Platform: macOS
Application: Arc Browser
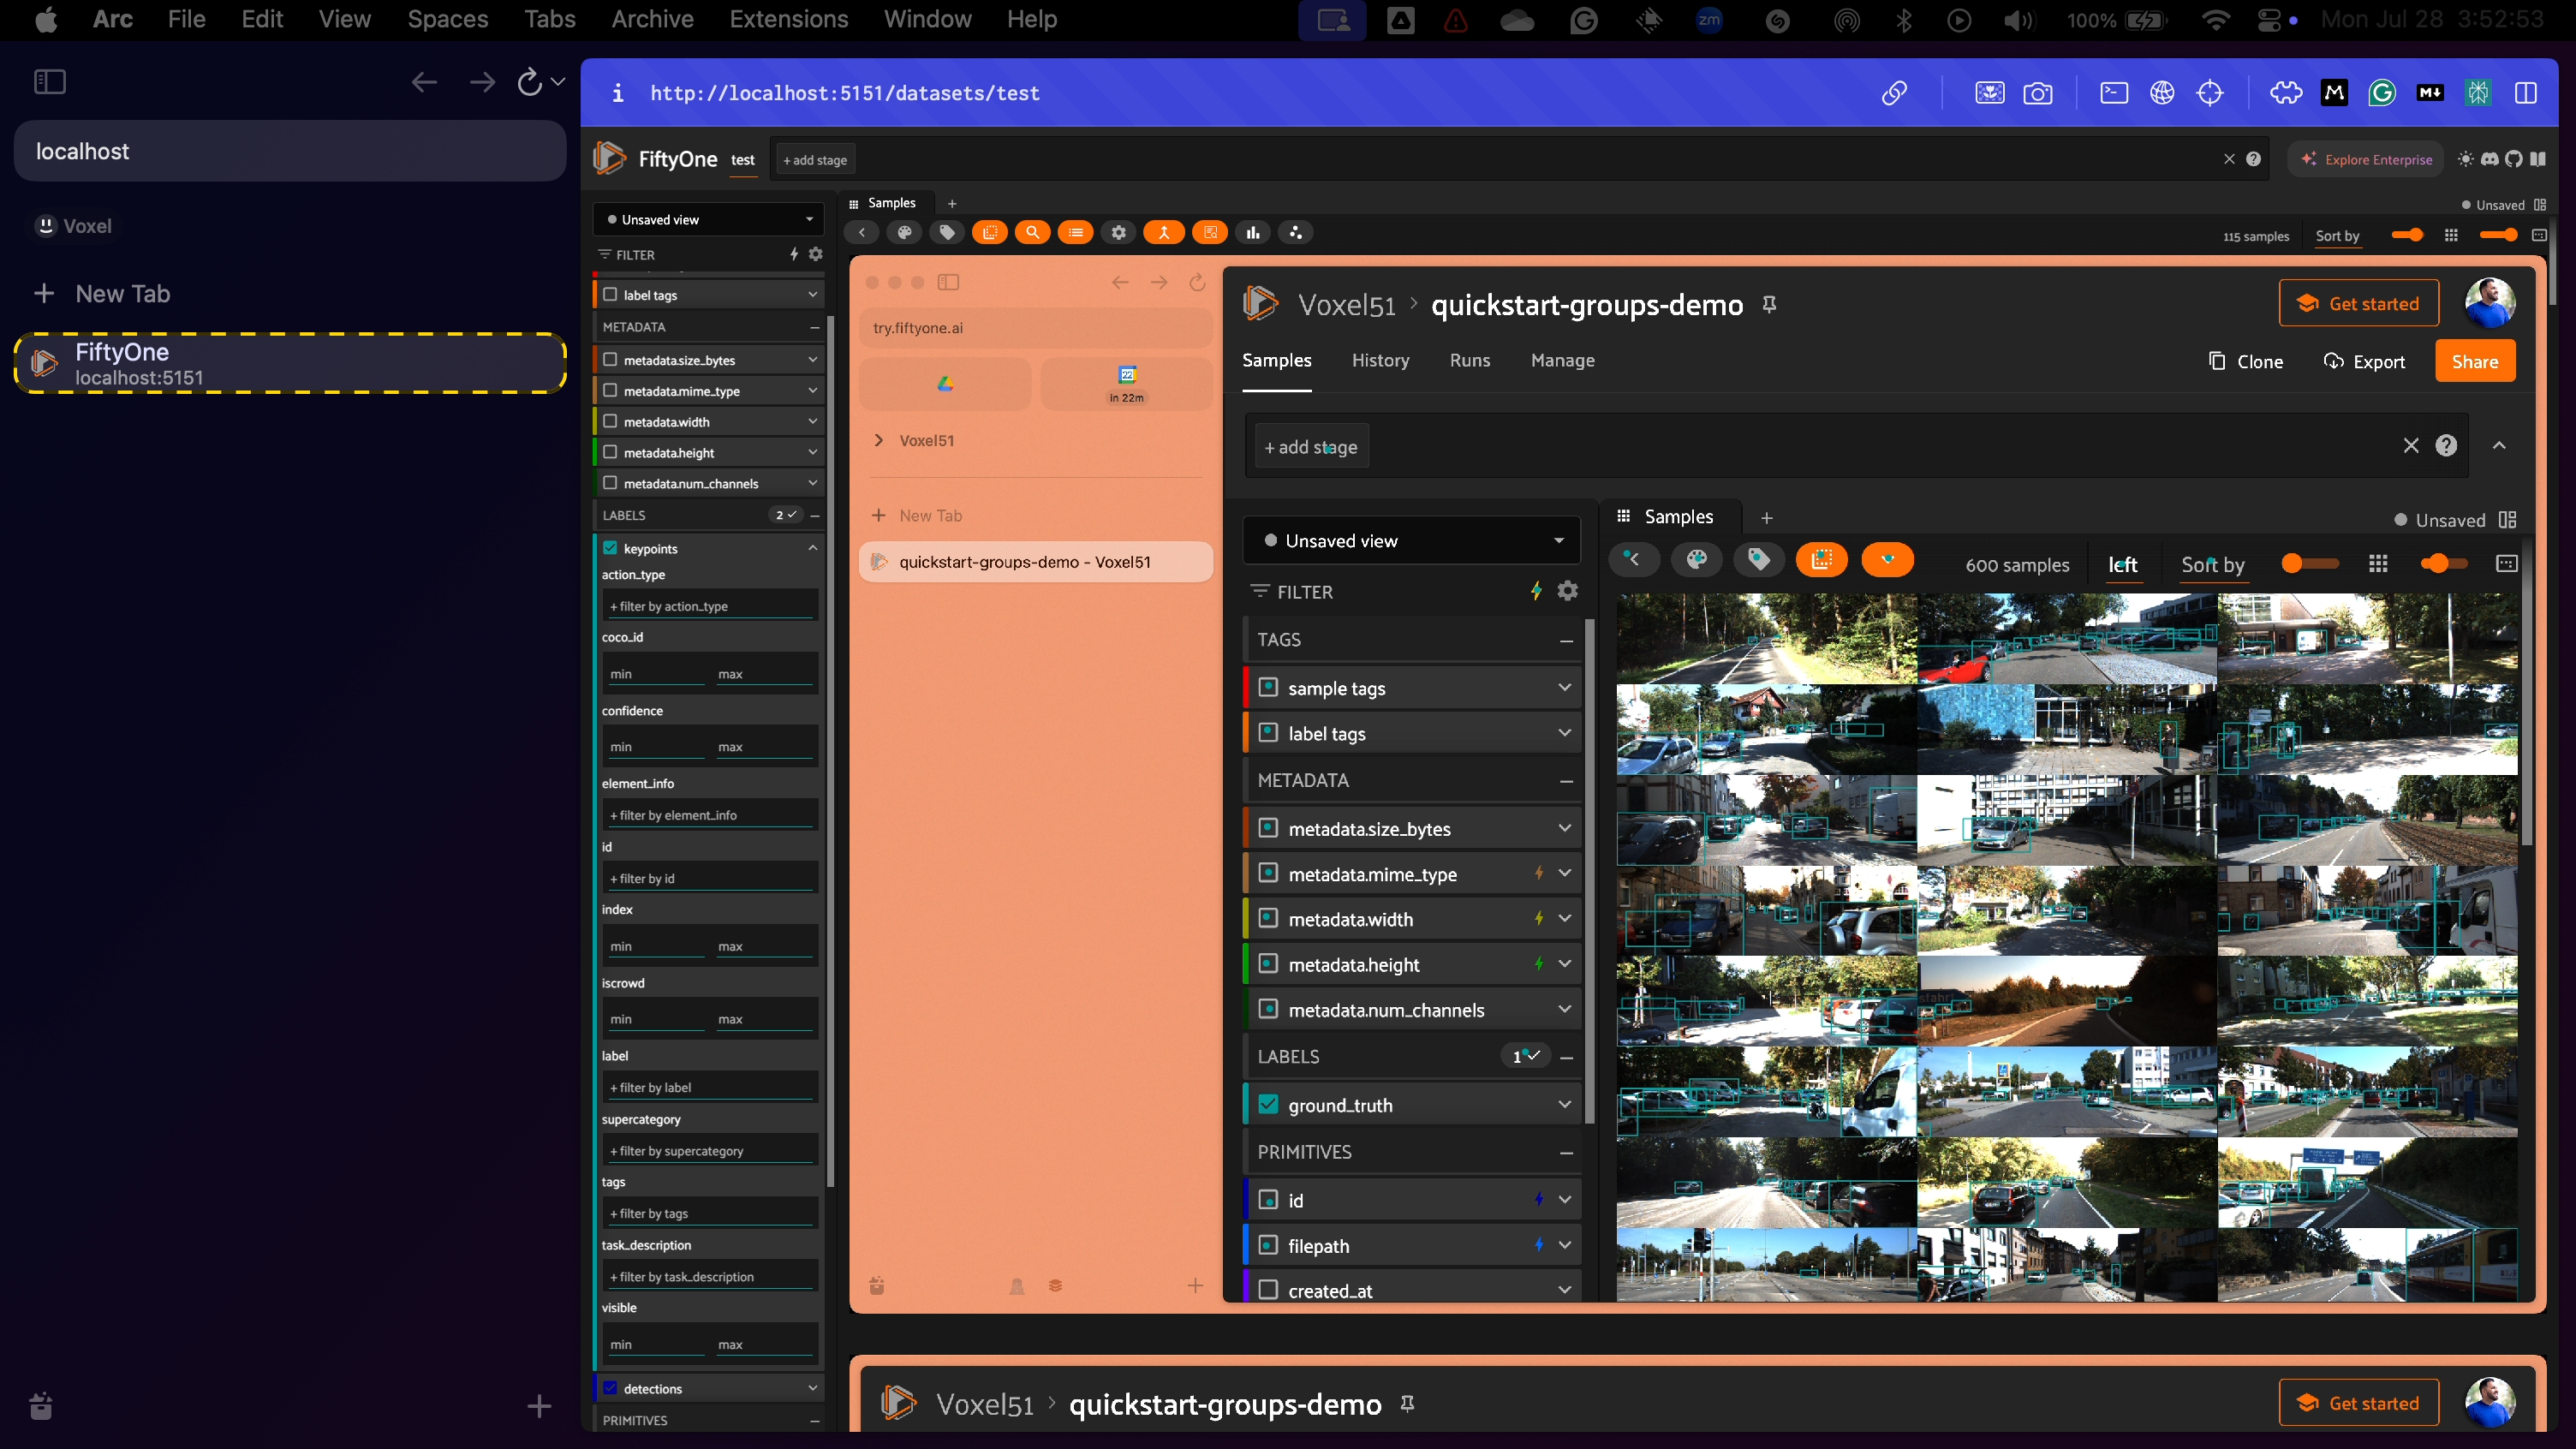
task_description: Clear label selections
action_type: click
element_info: Icon

task_description: Show/hide detections
action_type: click
element_info: Checkbox

task_description: Show/hide keypoints
action_type: click
element_info: Checkbox

task_description: Show the metadata for the width of samples
action_type: click
element_info: Checkbox
task_description: Filter samples in the samples panel by the action_type attribute of the keypoints field
action_type: select
element_info: Menu Item

task_description: Filter samples in the samples panel by the task_description attribute of the keypoints field
action_type: select
element_info: Menu Item

task_description: Filter samples in the samples panel by the element_info attribute of the keypoints field
action_type: select
element_info: Menu Item

task_description: Open the expanded view for the first sample in the first row
action_type: click
element_info: Icon

task_description: Load saved views
action_type: click
element_info: Button

task_description: Load workspaces
action_type: click
element_info: Button